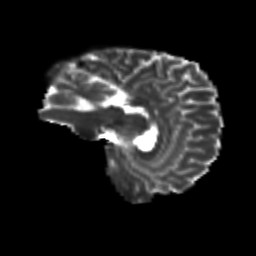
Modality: T2w
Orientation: sagittal
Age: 22
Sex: male
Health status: healthy
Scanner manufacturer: siemens
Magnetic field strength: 3 T
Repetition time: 8.6 s
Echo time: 0.095 s